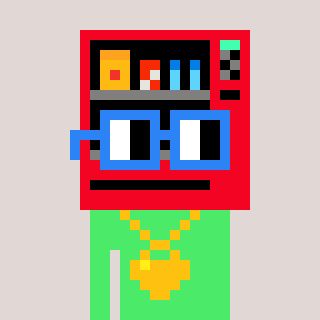
a pixel art character with square blue glasses, a vending machine-shaped head and a teal-colored body on a warm background